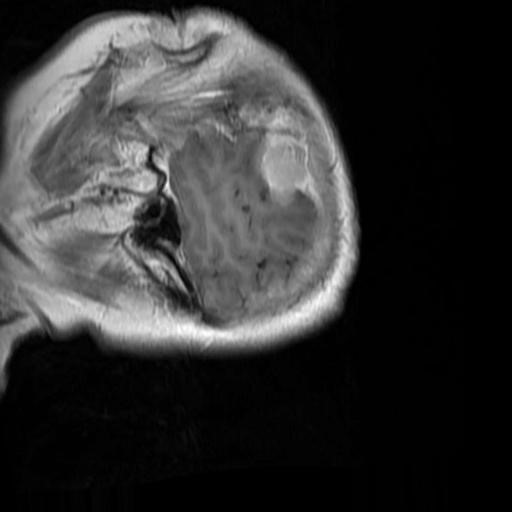
Label: brain_menin